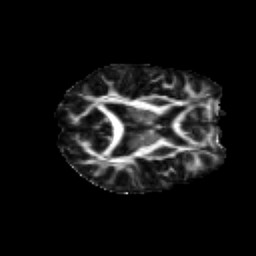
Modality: FA
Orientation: axial
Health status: healthy
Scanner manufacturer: siemens
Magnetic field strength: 3 T
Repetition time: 10 s
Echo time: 0.092 s